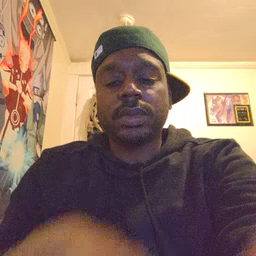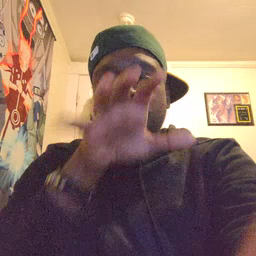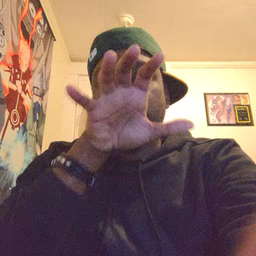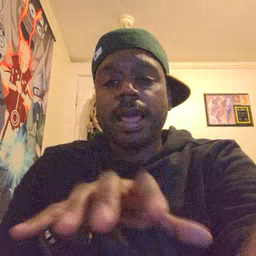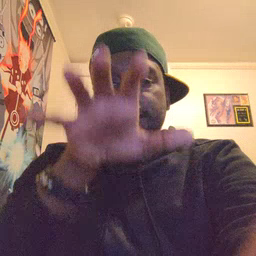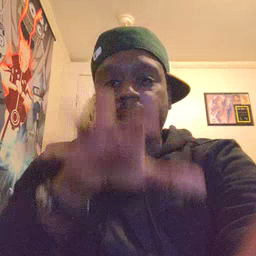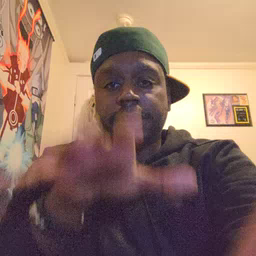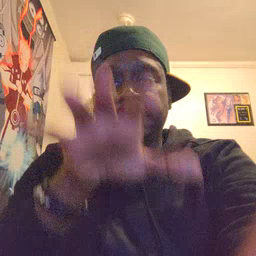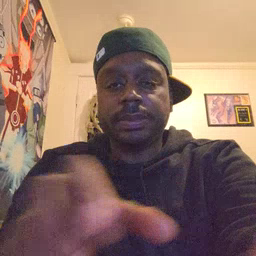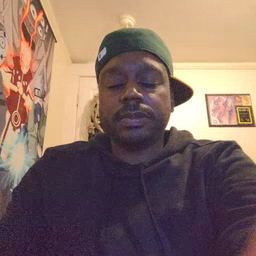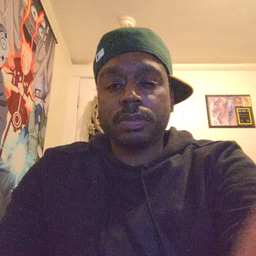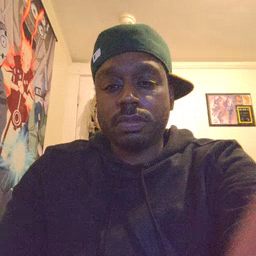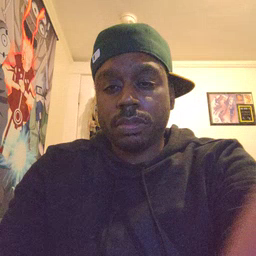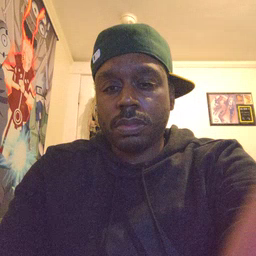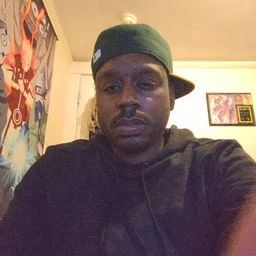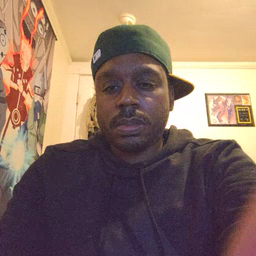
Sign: alligator